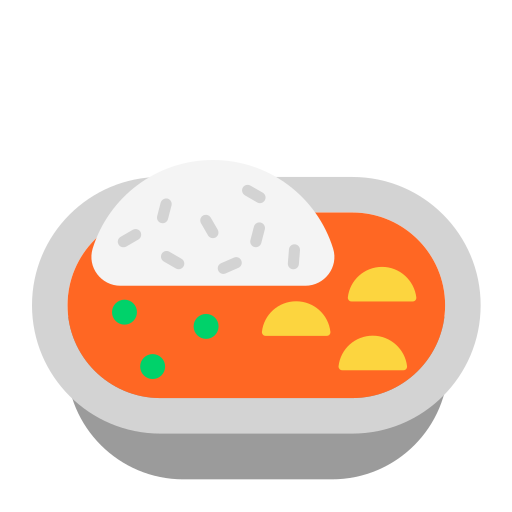
curry rice flat